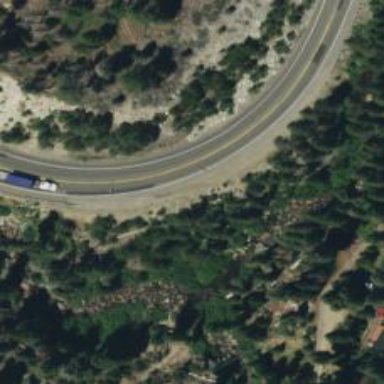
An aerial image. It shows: Asphalt trunk highway.